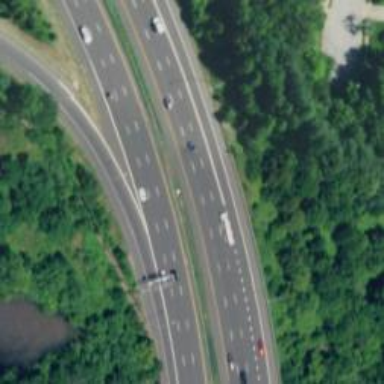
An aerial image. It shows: Motorway junction.